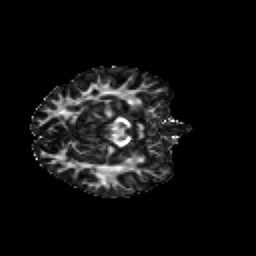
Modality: FA
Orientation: axial
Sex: male
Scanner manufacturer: siemens
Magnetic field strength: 3 T
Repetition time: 5 s
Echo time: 0.071 s